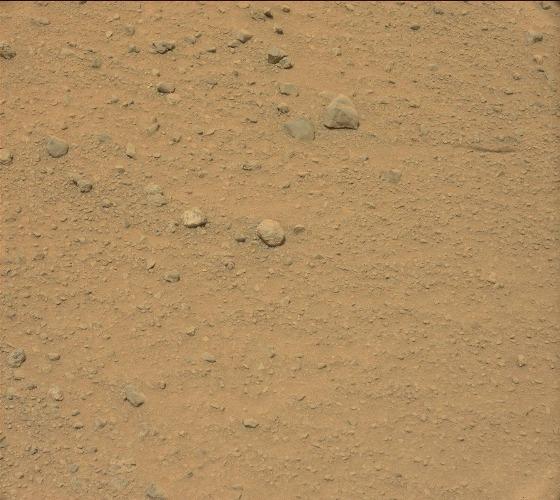
Terrain classes present: Gravel / Sand / Soil, Rock